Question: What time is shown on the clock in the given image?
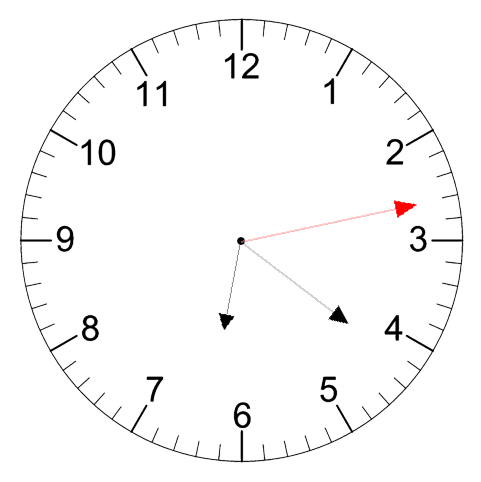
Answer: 06:21:13